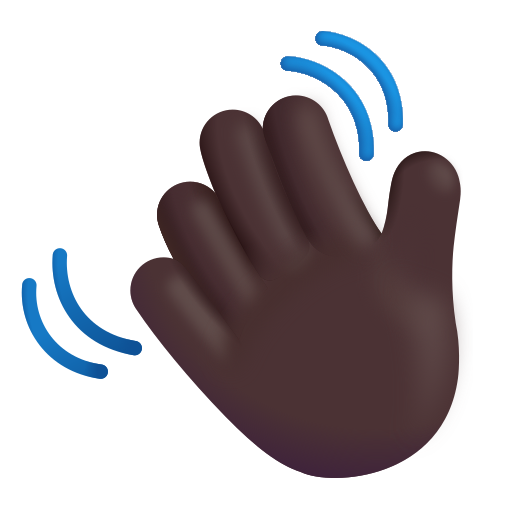
waving hand color dark